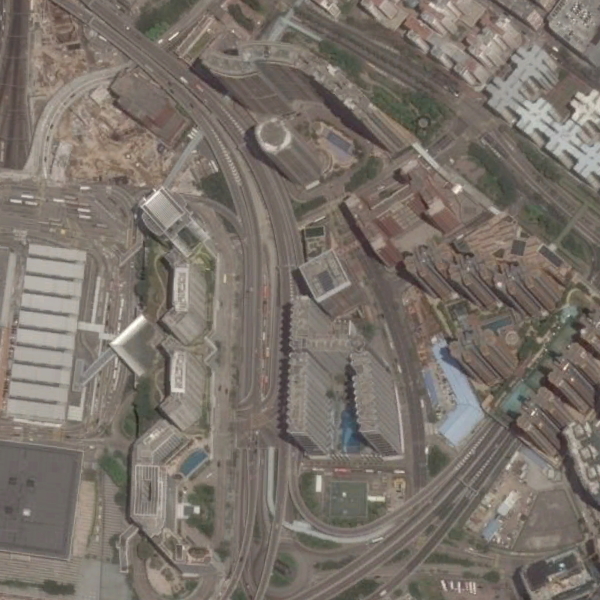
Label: Commercial